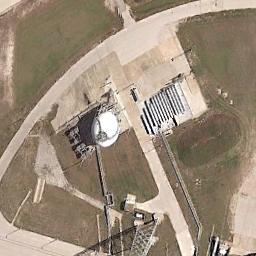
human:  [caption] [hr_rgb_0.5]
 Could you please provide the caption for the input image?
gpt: The storage tank here are surrounded by pipes.

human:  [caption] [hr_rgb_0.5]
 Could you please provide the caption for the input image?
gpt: There is a white storage tank on the bare land .

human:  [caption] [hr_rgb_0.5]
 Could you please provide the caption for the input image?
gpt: There is a large, Neatly arranged oil storage tank in the factory, And there is a large lawn in the factory .

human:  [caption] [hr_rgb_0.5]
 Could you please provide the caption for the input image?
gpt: A storage tank is surrounded by grass .

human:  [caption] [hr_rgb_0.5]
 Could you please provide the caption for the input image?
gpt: There are some green lawns and a white storage tank .